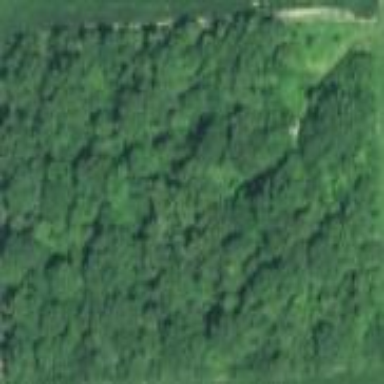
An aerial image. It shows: Deciduous broadleaved woodland.